Field crop: maize
Growth stage: 2
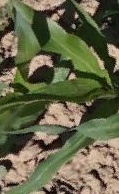
Species: maize